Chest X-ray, AP view. Patient: 59 years old, sex M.
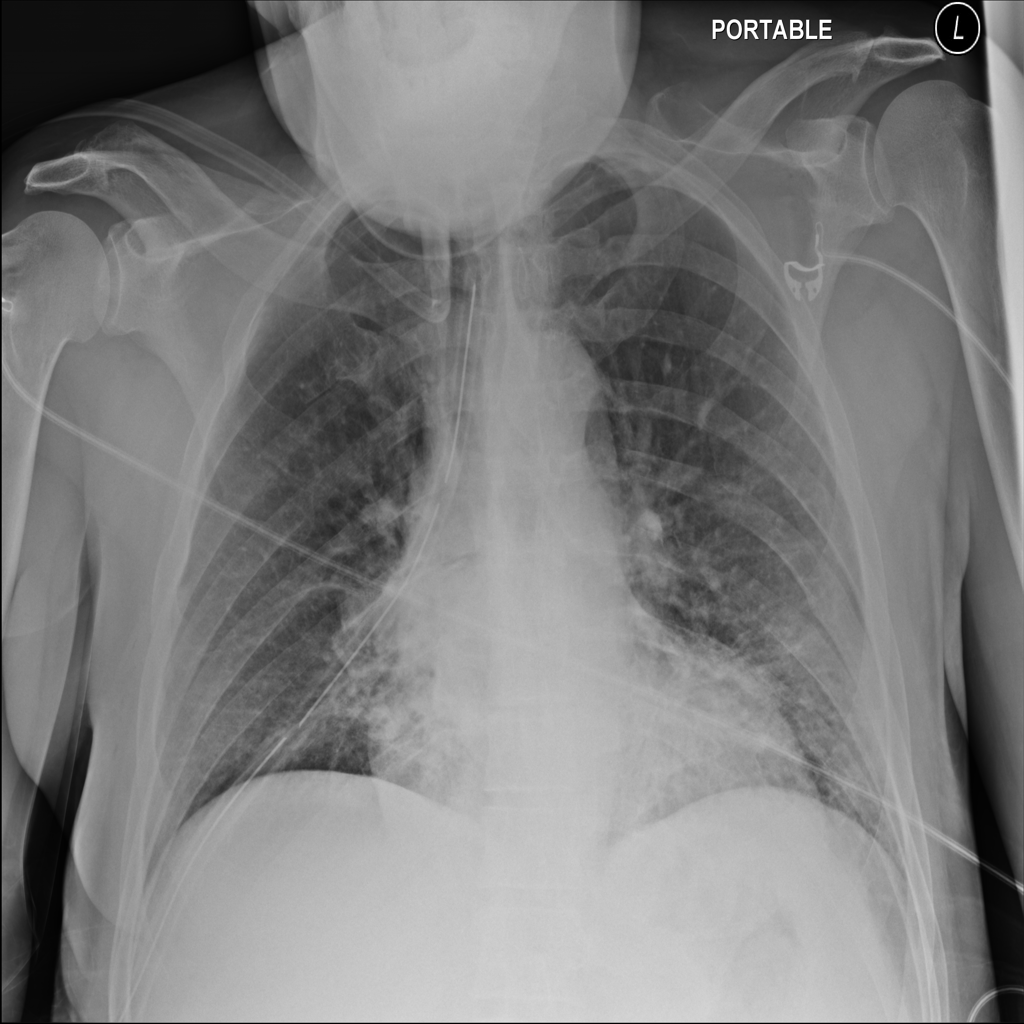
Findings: Infiltration